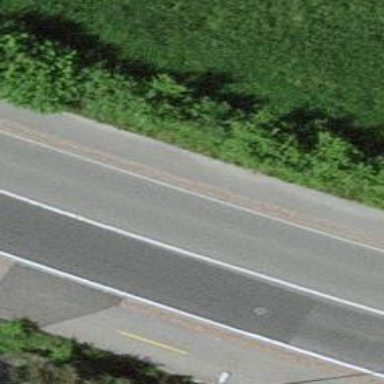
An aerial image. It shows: Asphalt cycleway.